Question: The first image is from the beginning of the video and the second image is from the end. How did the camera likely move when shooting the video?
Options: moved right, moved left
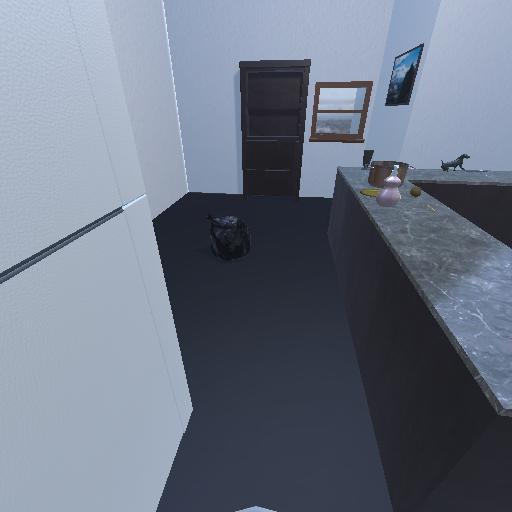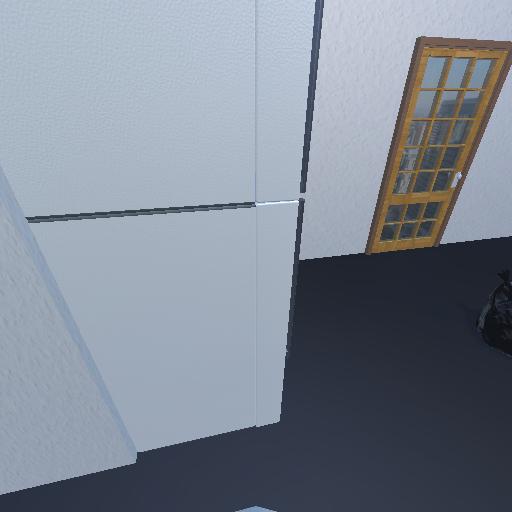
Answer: moved right